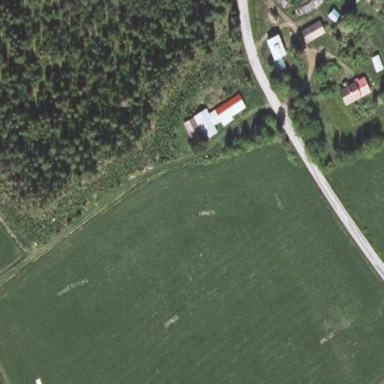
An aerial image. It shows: Farmyard area.